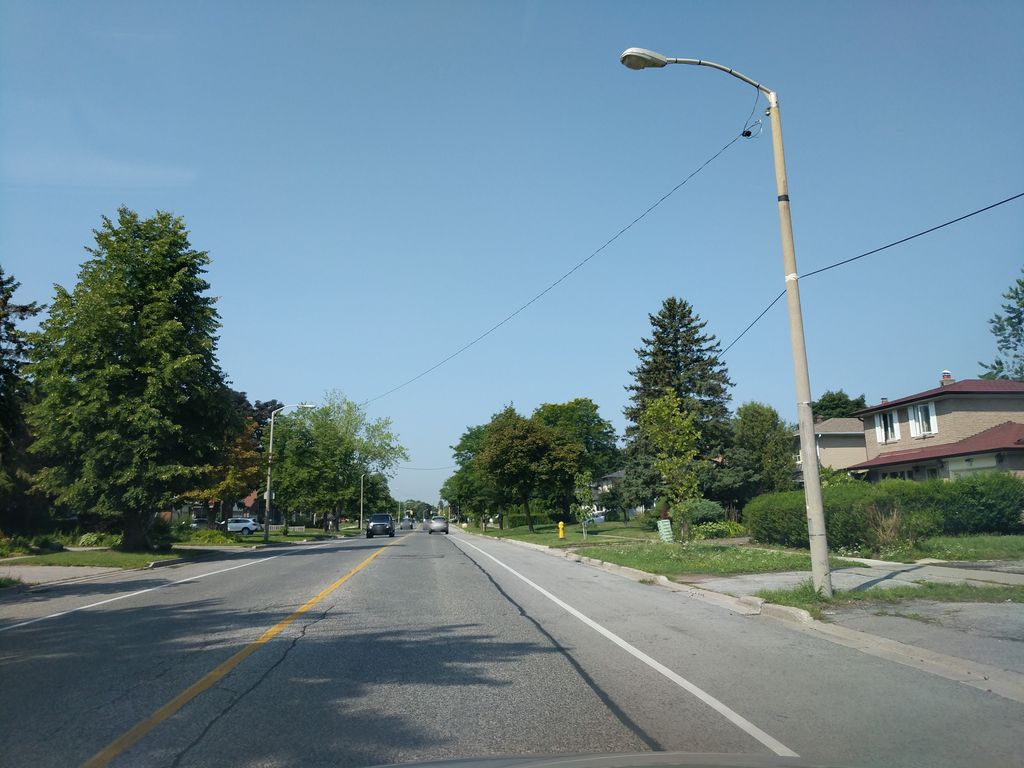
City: toronto